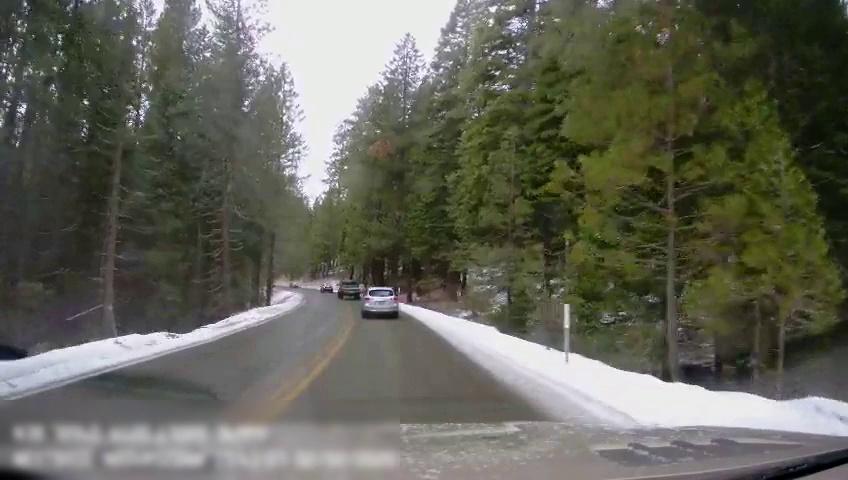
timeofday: Day
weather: Cloudy
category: Drivable Space
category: Vehicles | Car
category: Vehicles | Truck
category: Vehicles | Car
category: Lanes | Current Lane
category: Lanes | Opposite Lane
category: Lanes | Opposite Lane